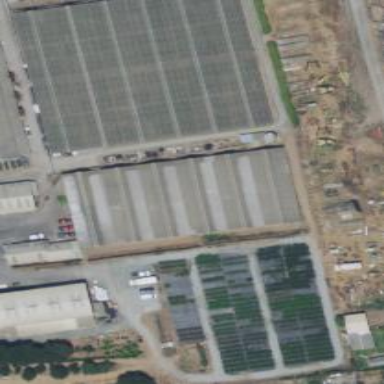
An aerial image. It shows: Greenhouse used for horticulture.